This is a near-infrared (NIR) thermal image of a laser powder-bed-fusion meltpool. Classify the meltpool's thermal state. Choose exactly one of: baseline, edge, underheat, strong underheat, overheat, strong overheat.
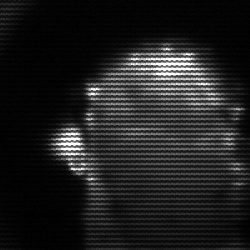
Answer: baseline